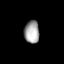
Tissue: lung
Cell type: Endothelial cells
Senescence score: 0.5997
Nuclear area (px): 332
Mean DAPI intensity: 162.849